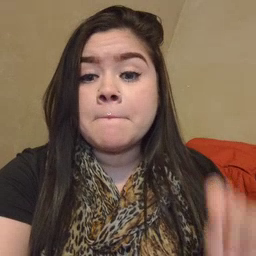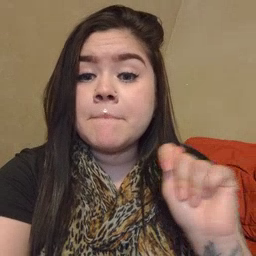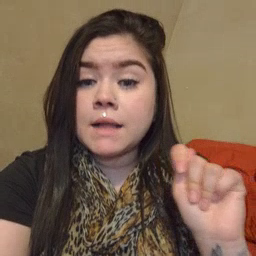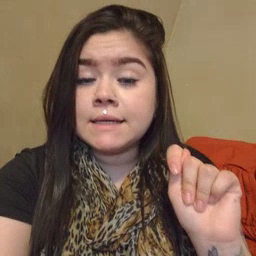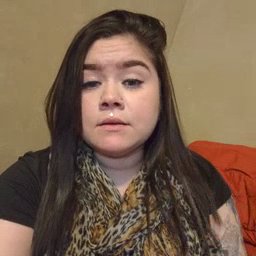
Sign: potty